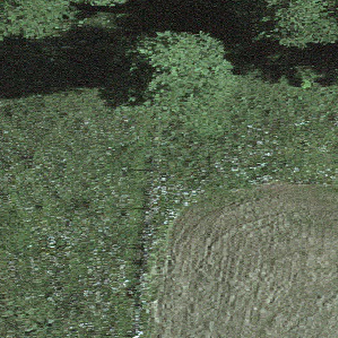
Label: other